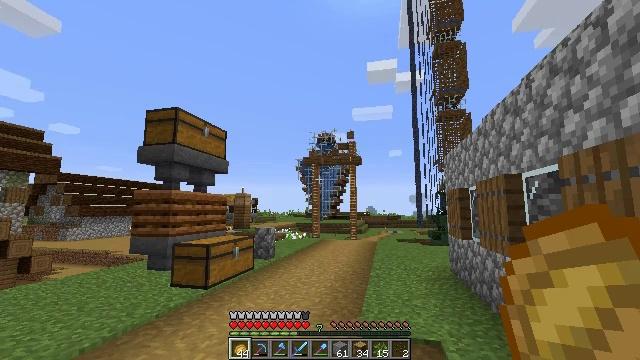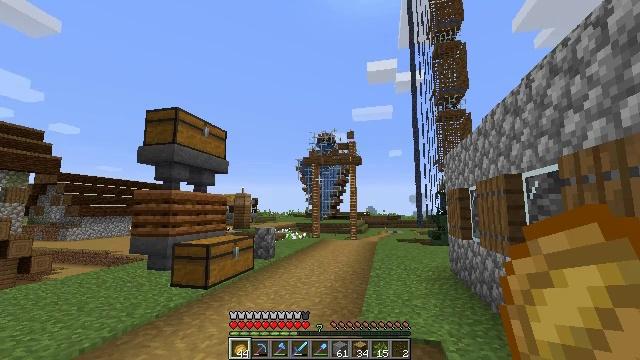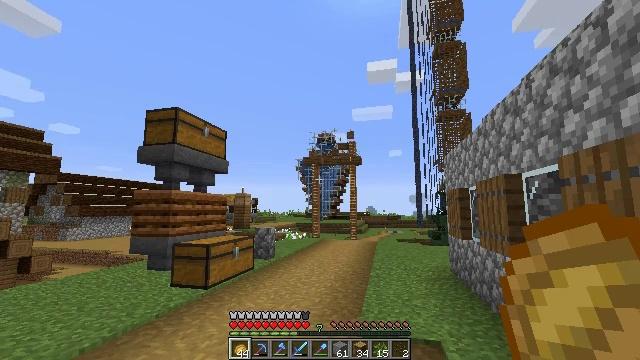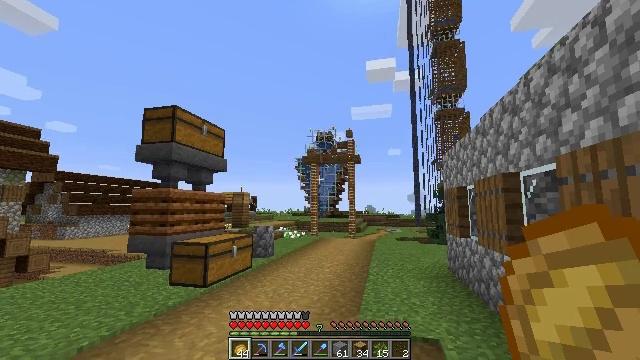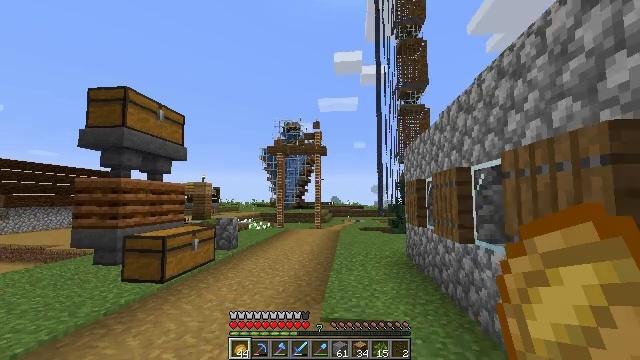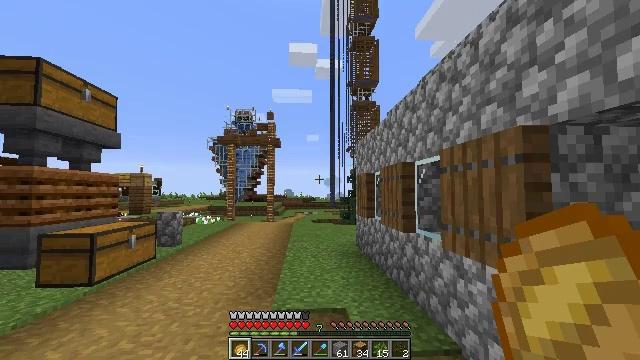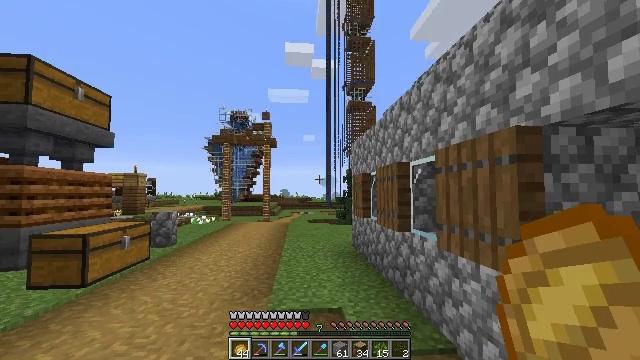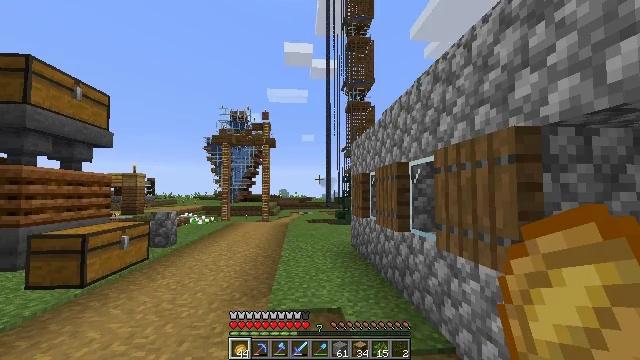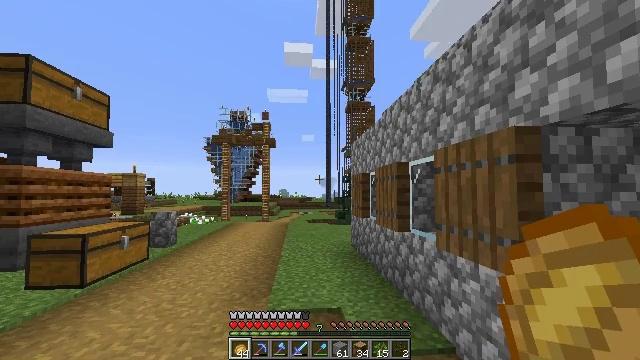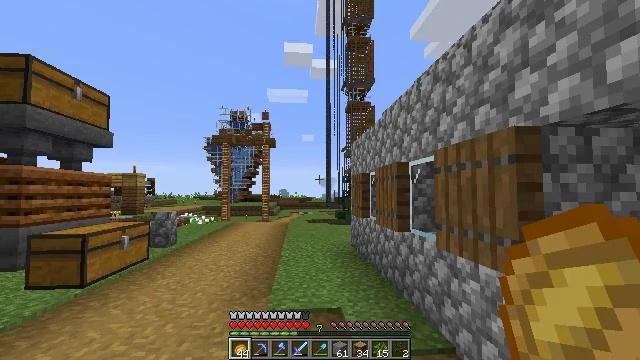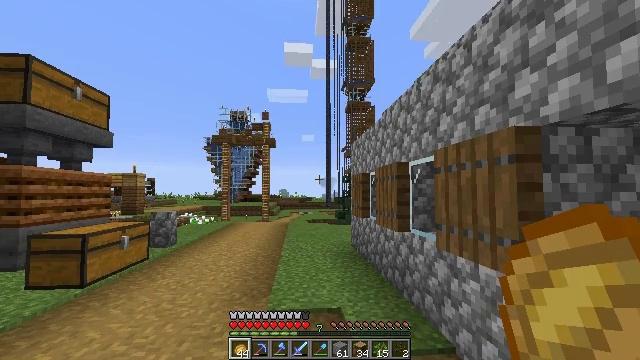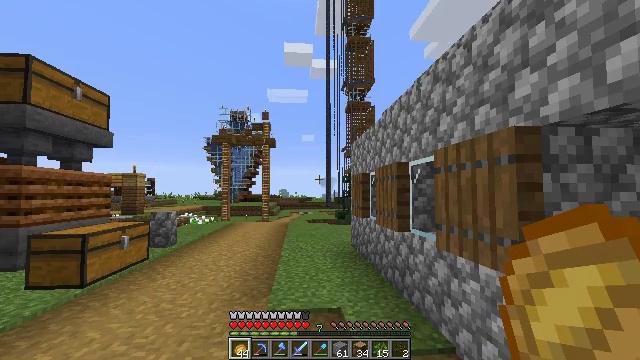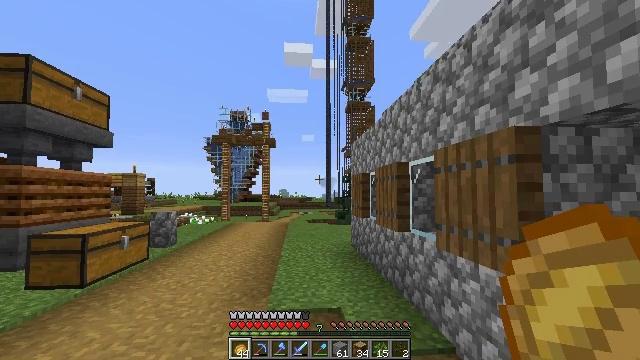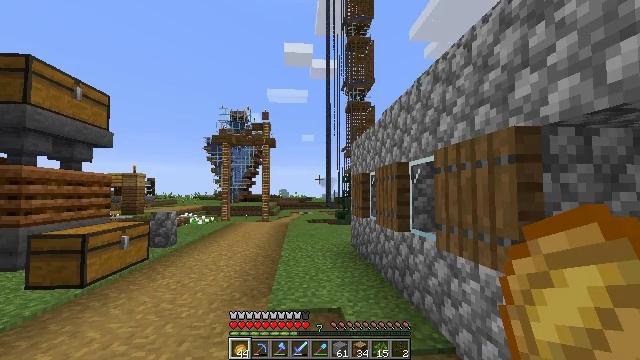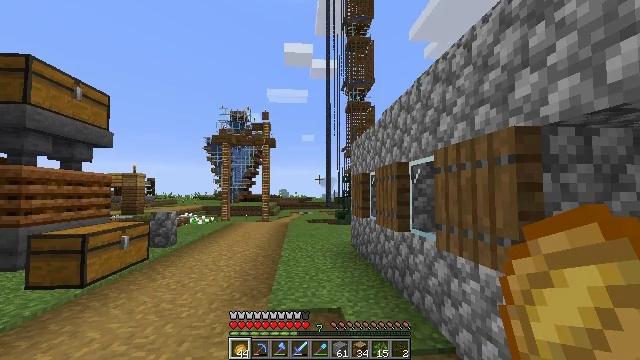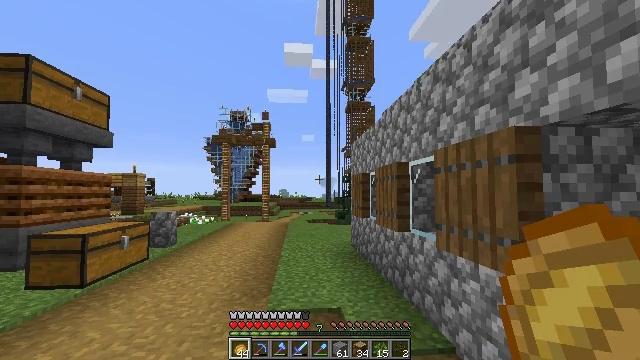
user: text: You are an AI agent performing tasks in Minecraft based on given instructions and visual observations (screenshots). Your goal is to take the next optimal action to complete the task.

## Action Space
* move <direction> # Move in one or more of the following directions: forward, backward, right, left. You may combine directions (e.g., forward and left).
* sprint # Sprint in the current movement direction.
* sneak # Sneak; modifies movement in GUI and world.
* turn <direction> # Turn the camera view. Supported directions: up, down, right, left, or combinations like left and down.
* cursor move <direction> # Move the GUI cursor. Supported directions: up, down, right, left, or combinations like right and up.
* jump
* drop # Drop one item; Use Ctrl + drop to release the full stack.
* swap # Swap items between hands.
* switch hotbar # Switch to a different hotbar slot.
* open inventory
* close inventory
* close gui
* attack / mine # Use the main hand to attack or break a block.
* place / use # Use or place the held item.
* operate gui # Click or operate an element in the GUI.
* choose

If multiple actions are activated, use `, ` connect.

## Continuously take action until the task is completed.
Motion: motion action
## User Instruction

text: Recover the brewing stand by mining it.
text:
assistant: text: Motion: no_op
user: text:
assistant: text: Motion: no_op
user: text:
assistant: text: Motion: no_op
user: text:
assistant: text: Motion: turn right and down
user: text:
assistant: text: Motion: turn right and down
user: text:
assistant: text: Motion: no_op
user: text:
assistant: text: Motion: no_op
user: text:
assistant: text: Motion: no_op
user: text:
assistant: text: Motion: no_op
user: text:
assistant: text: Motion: no_op
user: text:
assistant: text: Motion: no_op
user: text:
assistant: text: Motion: no_op
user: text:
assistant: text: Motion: no_op
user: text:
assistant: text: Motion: no_op
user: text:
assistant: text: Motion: no_op
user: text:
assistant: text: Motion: no_op
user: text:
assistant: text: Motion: no_op
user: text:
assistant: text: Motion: no_op
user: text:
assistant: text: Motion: no_op
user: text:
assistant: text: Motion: no_op
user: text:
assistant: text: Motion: turn up
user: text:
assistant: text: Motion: turn up
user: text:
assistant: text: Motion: no_op
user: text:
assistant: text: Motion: no_op
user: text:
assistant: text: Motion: no_op
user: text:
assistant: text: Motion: turn left and down
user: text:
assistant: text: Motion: no_op
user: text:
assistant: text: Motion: no_op
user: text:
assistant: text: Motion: turn left and down
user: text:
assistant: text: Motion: turn left and down